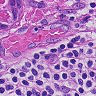
Metastatic tissue present: yes